Interaction volume radius: 5 \u00c5
Interaction volume height: 10 \u00c5
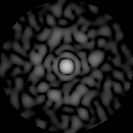
Disorder parameter: 0.8776